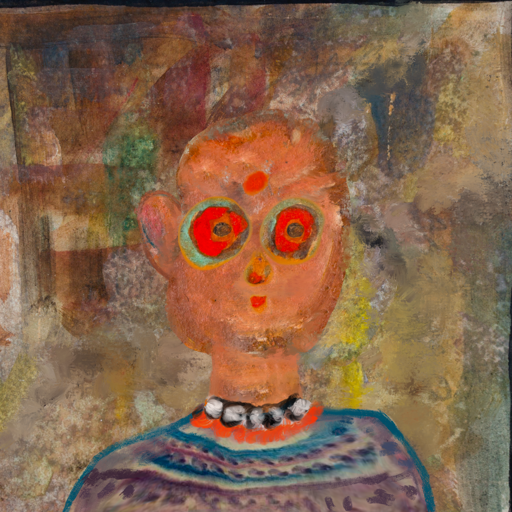
Background: Mosgoul, Head And Neck Front: Boggyland, Face Front: Sisters, Bust: HillGirl, Hair Front: Blank, Head Accessory: Blank, Second Necklace: Blank, Necklace: An_Impression, Baby: Blank